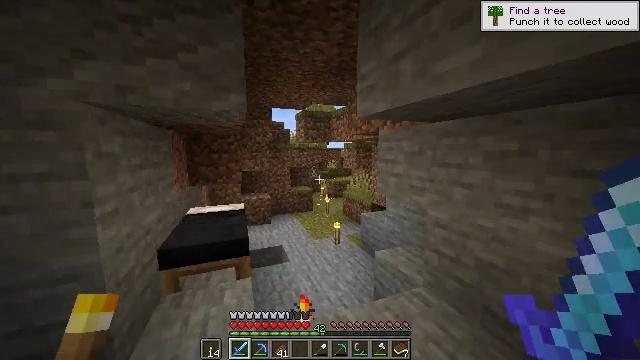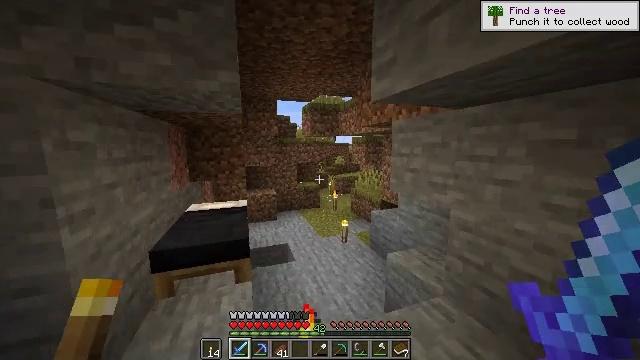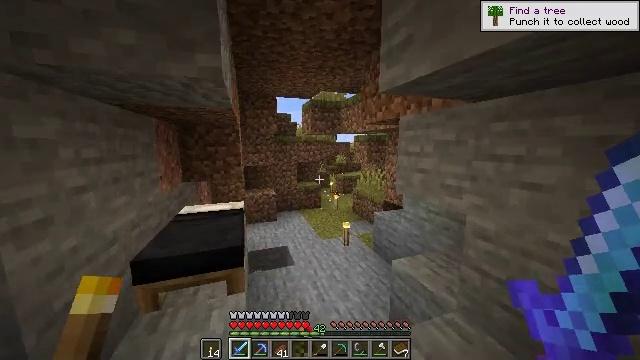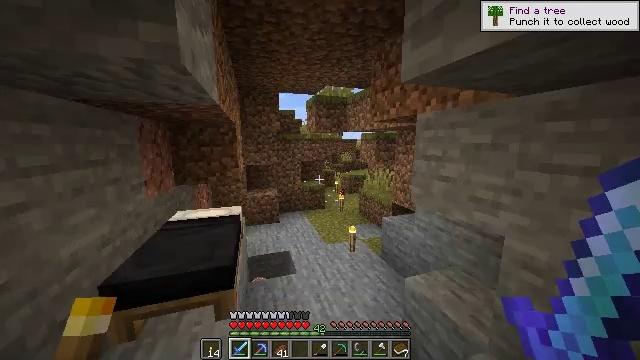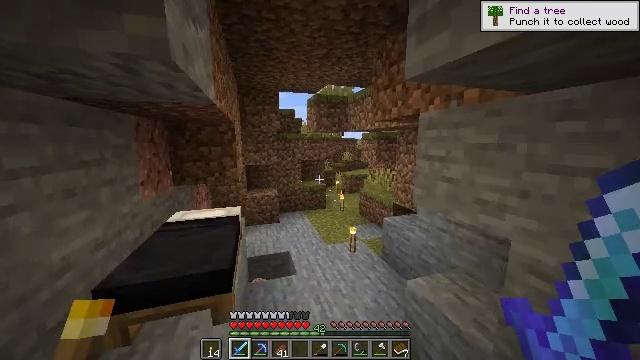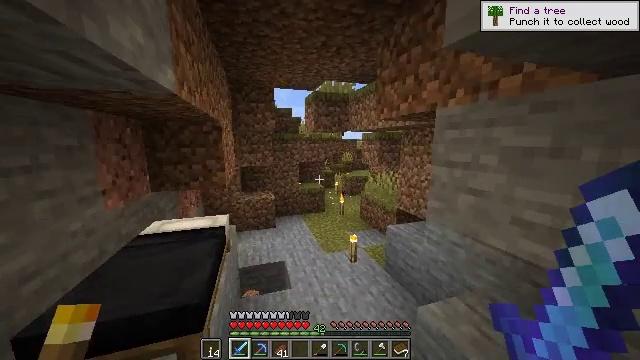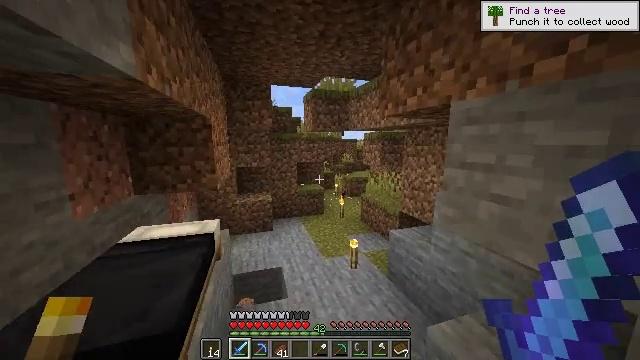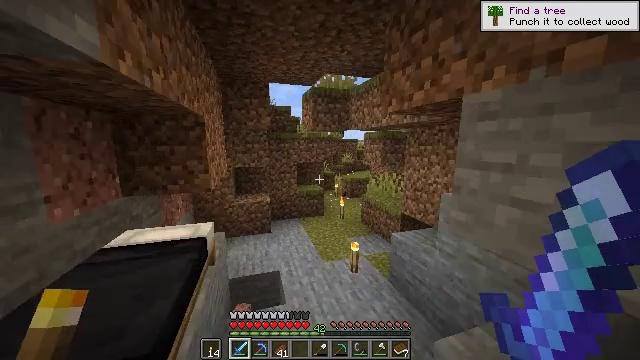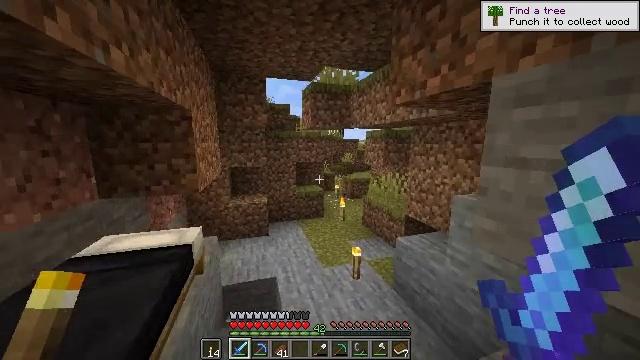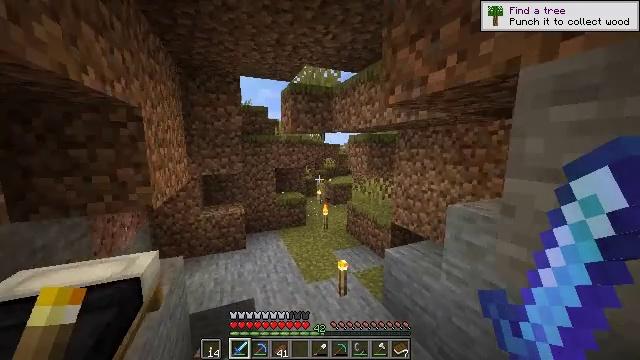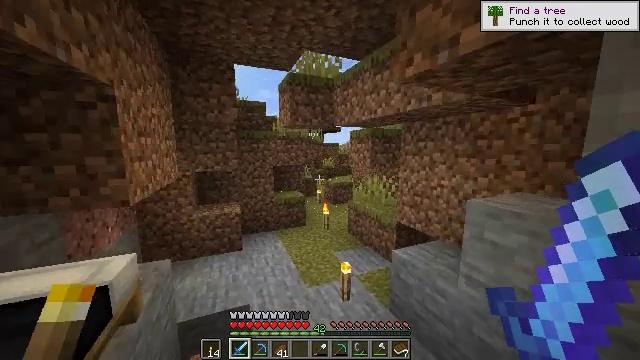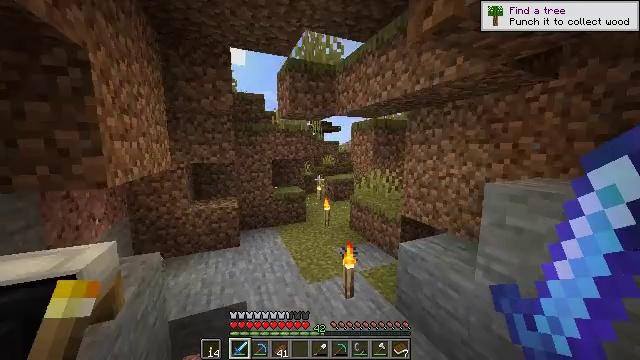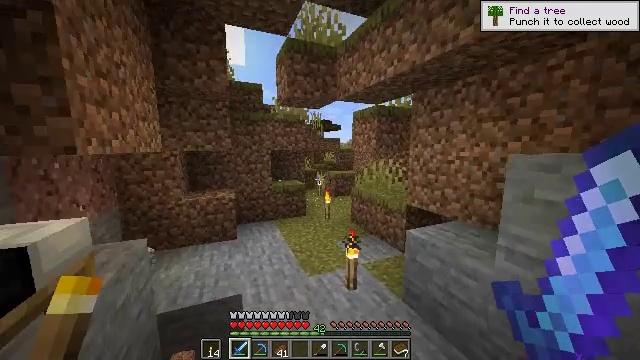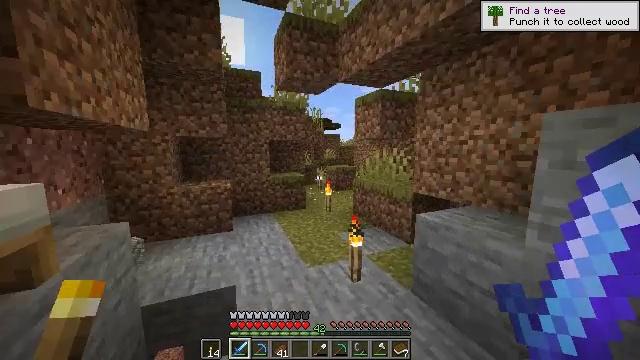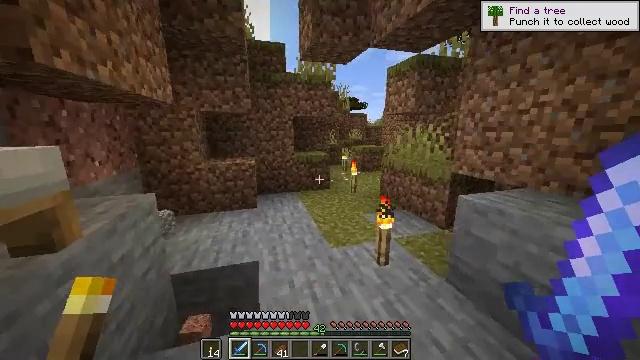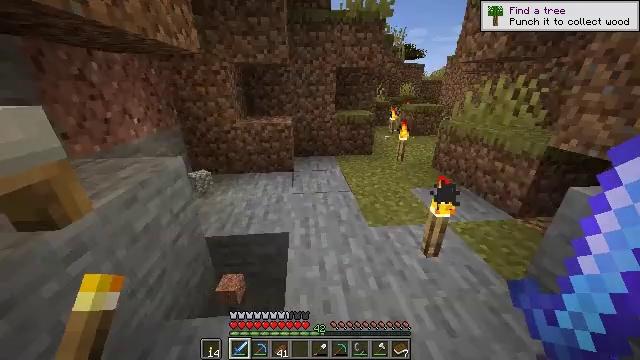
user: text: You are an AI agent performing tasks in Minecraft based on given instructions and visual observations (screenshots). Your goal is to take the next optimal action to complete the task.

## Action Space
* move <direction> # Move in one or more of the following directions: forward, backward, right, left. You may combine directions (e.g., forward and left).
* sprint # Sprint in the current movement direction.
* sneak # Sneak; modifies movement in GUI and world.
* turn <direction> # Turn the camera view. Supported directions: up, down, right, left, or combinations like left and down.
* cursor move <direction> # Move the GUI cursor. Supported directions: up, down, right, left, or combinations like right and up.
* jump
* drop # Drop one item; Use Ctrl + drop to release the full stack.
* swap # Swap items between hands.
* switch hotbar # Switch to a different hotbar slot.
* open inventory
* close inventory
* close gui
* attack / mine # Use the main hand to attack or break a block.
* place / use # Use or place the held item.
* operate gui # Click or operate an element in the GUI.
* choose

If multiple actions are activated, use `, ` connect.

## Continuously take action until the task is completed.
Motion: motion action
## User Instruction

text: Attack the enchanting table to collect it.
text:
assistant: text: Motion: move forward, sprint, turn left and down
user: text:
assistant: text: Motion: move forward, sprint
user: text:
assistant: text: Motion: move forward, sprint, turn left
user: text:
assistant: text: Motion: move forward, sprint
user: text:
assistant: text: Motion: move forward, sprint
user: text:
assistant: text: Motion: move forward, sprint
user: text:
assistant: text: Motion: move forward, sprint
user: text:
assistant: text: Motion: move forward, sprint
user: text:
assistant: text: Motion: move forward, sprint, turn right and up
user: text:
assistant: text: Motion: move forward, sprint
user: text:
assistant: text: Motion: move forward, sprint
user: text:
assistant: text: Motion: move forward, sprint
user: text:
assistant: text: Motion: move forward, sprint
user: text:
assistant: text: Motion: move forward, sprint, turn left and down
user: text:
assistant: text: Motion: move forward, sprint, turn left and down
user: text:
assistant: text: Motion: move forward, sprint, turn left and down
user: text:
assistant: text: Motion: move forward, sprint, turn left and down
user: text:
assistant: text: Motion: move forward, sprint, turn right and down
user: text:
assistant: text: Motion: move forward and move right, sprint, turn right and down
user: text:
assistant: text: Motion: move forward and move right, sprint, turn right
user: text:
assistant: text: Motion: move forward and move right, sprint, turn right and up
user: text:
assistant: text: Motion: move forward and move right, sprint, turn right and up
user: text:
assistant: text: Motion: move forward and move right, sprint, turn right and up
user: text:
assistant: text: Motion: move forward and move right, sprint, turn right and up
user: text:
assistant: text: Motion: move forward and move right, sprint, turn right and up
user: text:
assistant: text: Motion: move forward and move right, sprint, turn up
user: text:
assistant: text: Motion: move forward and move right, sprint, turn up
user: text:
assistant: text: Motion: move forward and move right, sprint, turn left and up
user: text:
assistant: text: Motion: move forward, sprint, turn left and up
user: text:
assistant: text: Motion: move forward, sprint, turn left and up